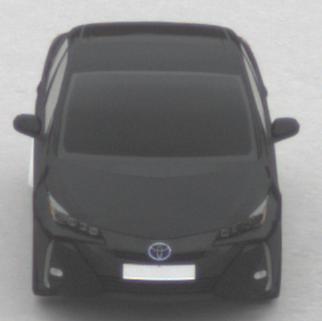
Make: Toyota
Model: Prius 1.8 Plug-In Hybrid
Detailed model: Prius (XW5) Plug-In
Model produced from: 2019/07
Model produced until: 2020/07
Doors: 5
Color: black
Road condition: dry road
Daytime: midday
Contrast: low contrast